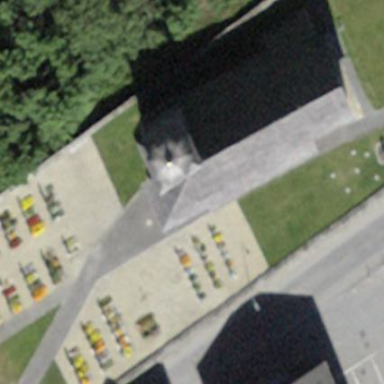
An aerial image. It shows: Wall surrounding graveyard.